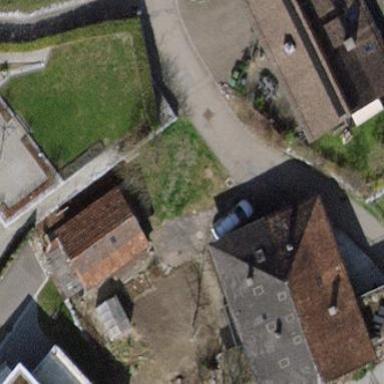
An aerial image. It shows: Detached building.